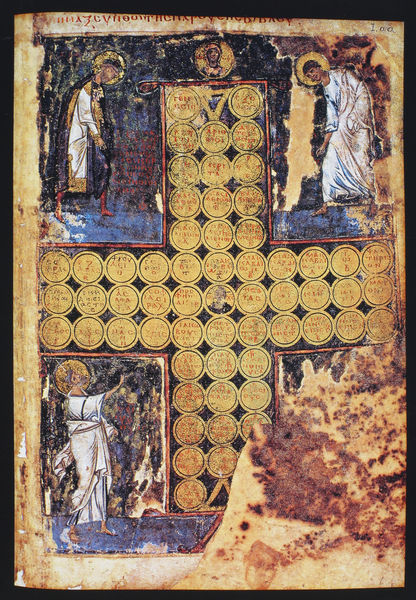
Titel: Leo-Bibel
Institution: Rom, Biblioteca Apostolica (Vatican)
Schlagwörter: blau, mann, weiß, gelb, grün, braun, mitte, männer, schwarz, dach, rot, malerei, ornament, mensch, rahmen, stehen, felder, gehen, gewand, gold, kreis, rund, engel, schrift, rand, inschrift, zeigen, vier, barfuss, symetrie, buch, kreuz, loch, seite, text, buchstaben, kreise, orden, namen, buchseite, flecken, fragment, pergament, heiligenschein, nimbus, jesus, toga, griechisch, mittelalter, fleckig, heilige, golden, maria, miniatur, reliquie, sakral, vergoldung, latein, medaillons, schäden, heiligenscheine, rost, beschädigt, buchmalerei, passion, evangelisten, nimben, fehlstellen, vierteilig, illumination, medaillen, inschrfit, ahnentafel, #text, rkreuz, buchmalereo, buchmaterial, ordensbuch